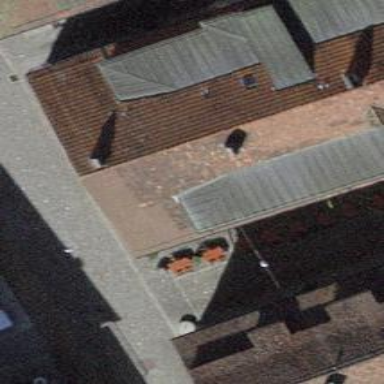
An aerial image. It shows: Restaurant.